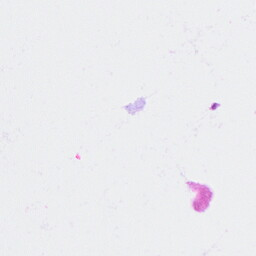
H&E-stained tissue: Breast